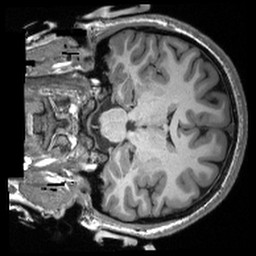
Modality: T1w
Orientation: coronal